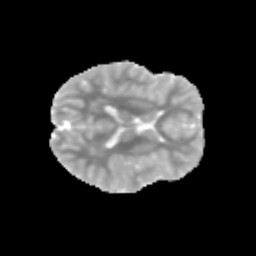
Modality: MD
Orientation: axial
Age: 9
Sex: female
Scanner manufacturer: siemens
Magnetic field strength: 3 T
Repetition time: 3.8 s
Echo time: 0.07 s